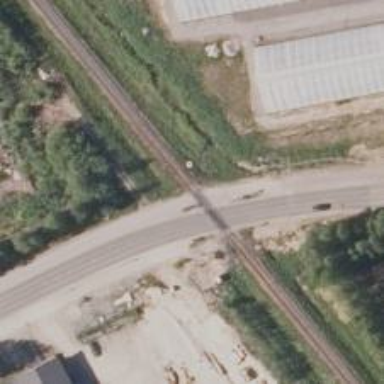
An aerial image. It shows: Railway crossing with lights and saltire markers.